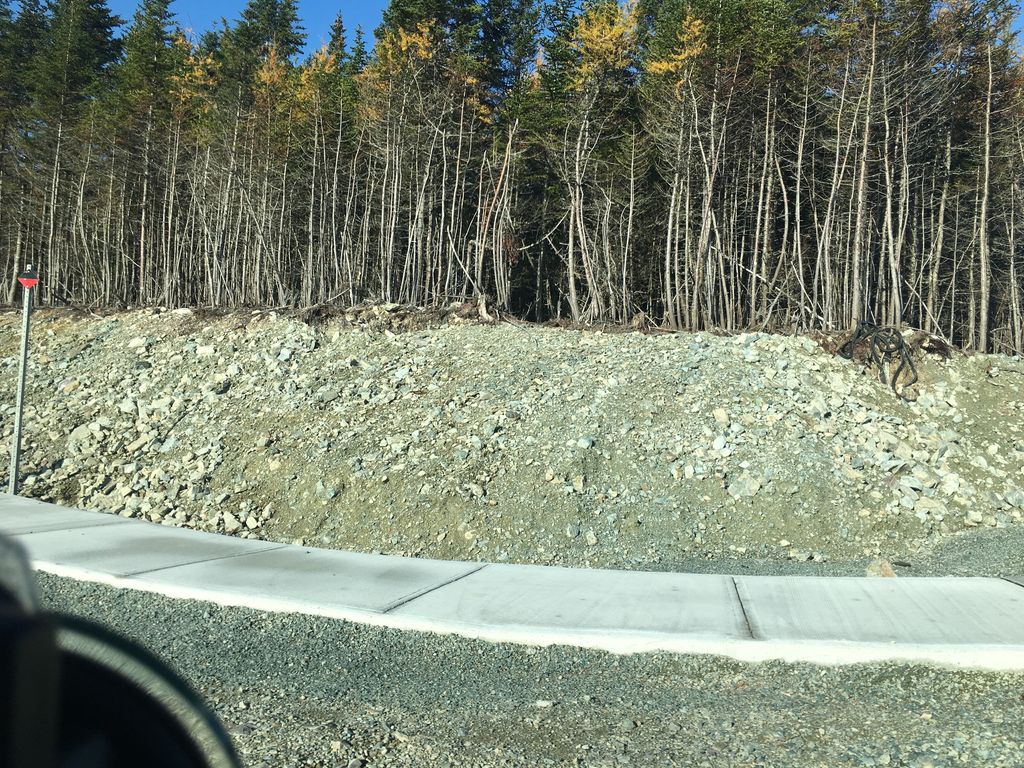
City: st_johns